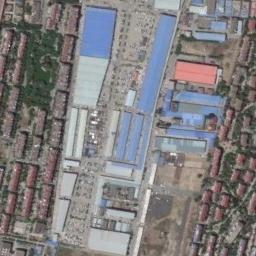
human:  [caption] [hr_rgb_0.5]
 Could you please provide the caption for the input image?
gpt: In an industrial area, There are neatly planned factories and roads, There are green belts and industrial use of large area .

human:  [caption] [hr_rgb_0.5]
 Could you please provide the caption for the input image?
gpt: Many houses of different shapes are in the industrial area .

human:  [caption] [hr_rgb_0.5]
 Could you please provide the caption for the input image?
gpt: There are many paths around the industrial area .

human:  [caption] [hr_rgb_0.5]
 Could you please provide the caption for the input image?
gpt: The industrial area with some workshops and open areas is surrounded by a residential area .

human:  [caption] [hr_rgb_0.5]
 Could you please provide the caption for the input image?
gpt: There are many brown buildings and some blue buildings on the industrial area .